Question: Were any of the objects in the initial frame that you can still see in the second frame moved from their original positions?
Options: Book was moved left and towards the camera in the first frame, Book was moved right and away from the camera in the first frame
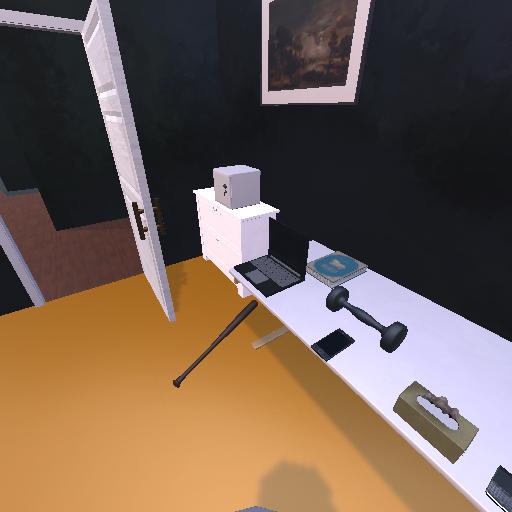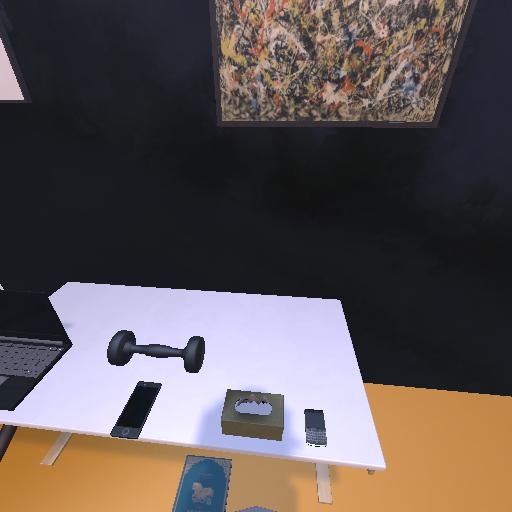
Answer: Book was moved left and towards the camera in the first frame